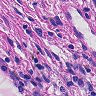
Metastatic tissue present: no